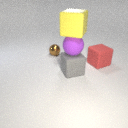
small brown metal sphere to the left of large red rubber cube